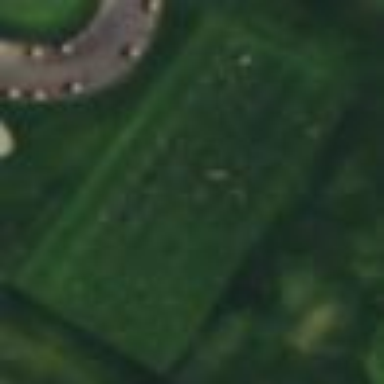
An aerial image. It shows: Golf tee.